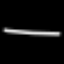
Label: line